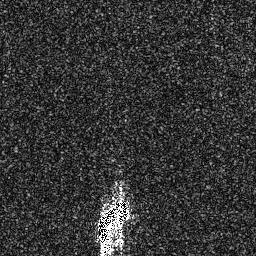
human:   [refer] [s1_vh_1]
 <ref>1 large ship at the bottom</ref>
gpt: <box>[[36, 76, 51, 95, 0]]</box>